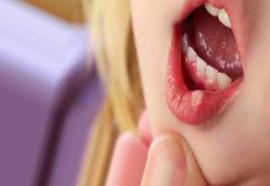
Condition: Mouth Ulcer